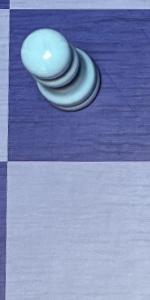
Label: Empty